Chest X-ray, AP view. Patient: 61 years old, sex F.
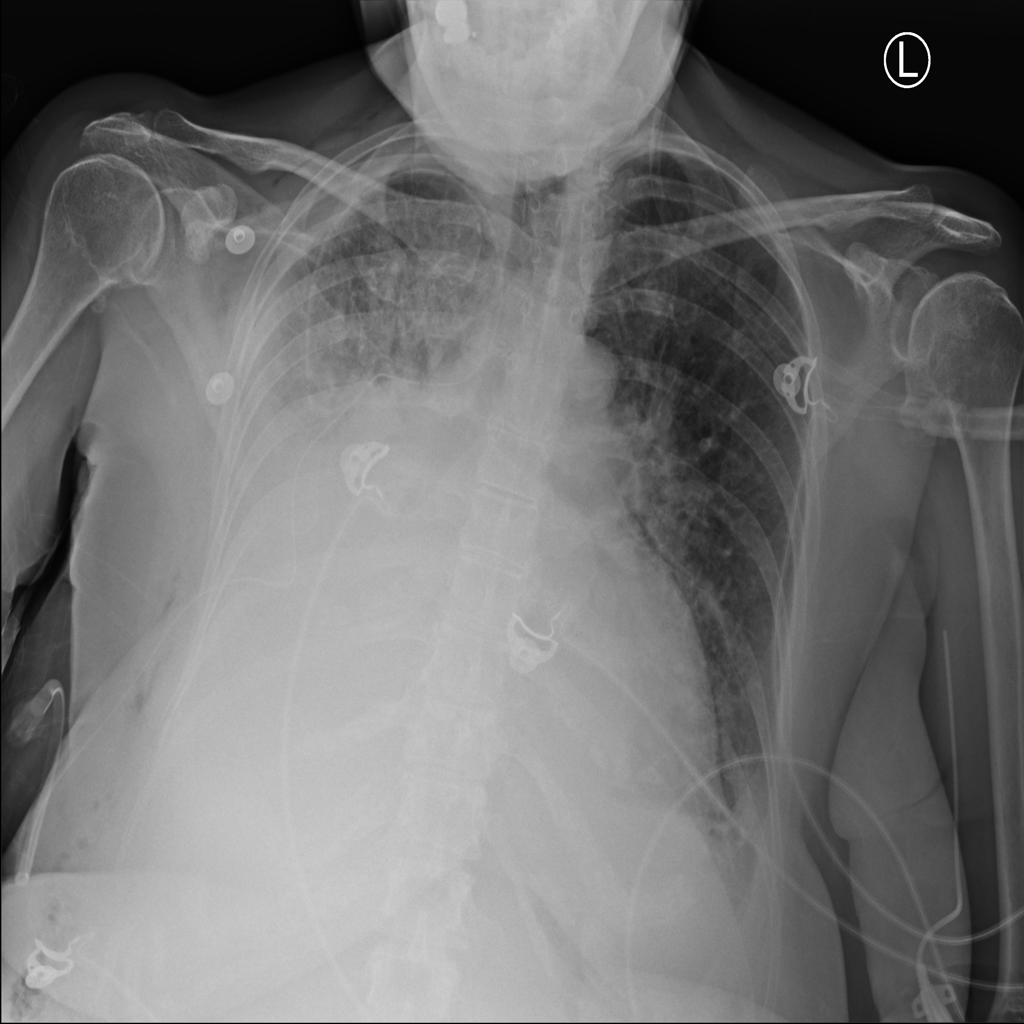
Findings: Consolidation